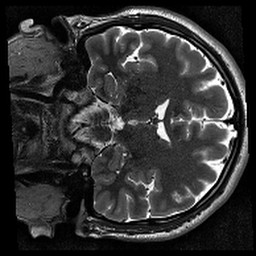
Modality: T2w
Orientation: coronal
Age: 31
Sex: male